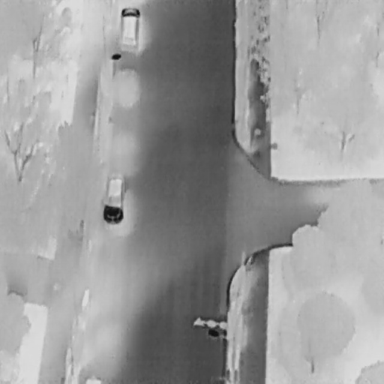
There are two Cars in the infrared image.